Field crop: maize
Growth stage: 2
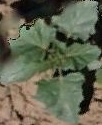
Species: datura